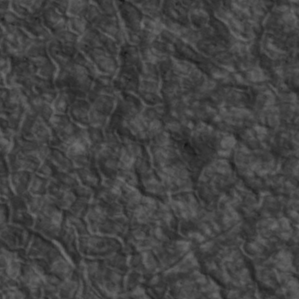
Label: non_frost